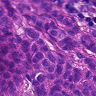
Metastatic tissue present: yes